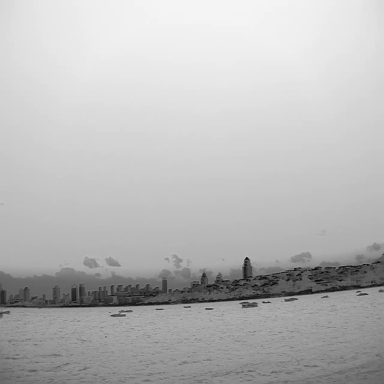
There are ten bulk_carriers in the infrared image.